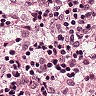
Metastatic tissue present: no